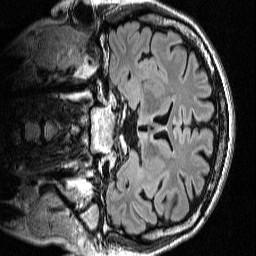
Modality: FLAIR
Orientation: coronal
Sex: male
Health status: ill
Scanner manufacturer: siemens
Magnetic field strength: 3 T
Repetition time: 7 s
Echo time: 0.372 s